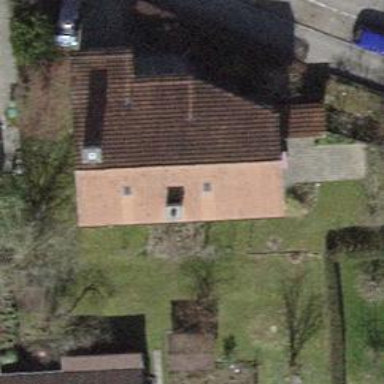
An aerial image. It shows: Detached building with tile roof.